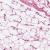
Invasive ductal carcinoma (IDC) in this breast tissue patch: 0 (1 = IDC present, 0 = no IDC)